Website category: game
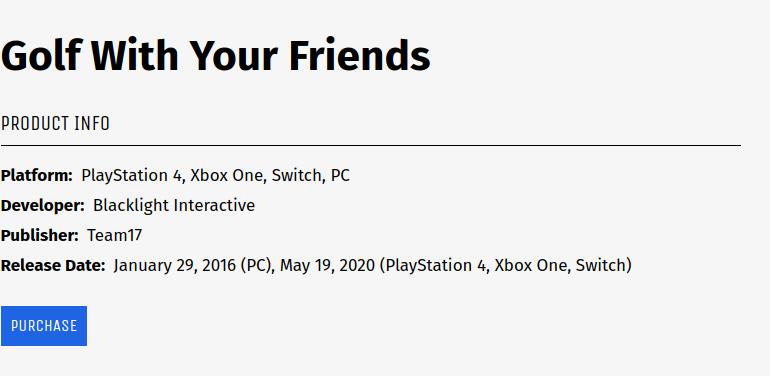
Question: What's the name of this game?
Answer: Golf With Your Friends

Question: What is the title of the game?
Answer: Golf With Your Friends

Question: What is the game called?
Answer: Golf With Your Friends

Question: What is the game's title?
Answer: Golf With Your Friends

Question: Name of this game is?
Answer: Golf With Your Friends

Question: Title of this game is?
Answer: Golf With Your Friends

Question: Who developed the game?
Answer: Blacklight Interactive

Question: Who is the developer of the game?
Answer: Blacklight Interactive

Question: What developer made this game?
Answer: Blacklight Interactive

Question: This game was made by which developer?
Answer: Blacklight Interactive

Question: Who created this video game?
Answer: Blacklight Interactive

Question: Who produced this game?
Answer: Blacklight Interactive

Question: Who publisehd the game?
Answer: Team17

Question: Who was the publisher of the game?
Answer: Team17

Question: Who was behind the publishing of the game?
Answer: Team17

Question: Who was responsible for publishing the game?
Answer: Team17

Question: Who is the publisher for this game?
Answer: Team17

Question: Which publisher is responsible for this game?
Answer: Team17

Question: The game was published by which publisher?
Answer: Team17

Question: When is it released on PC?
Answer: January 29, 2016

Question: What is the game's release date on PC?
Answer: January 29, 2016

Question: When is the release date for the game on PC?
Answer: January 29, 2016

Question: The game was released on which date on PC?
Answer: January 29, 2016

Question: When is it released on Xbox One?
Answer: May 19, 2020

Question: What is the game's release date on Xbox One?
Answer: May 19, 2020

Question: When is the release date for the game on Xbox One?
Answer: May 19, 2020

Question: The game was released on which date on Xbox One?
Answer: May 19, 2020

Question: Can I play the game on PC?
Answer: yes

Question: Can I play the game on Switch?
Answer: yes

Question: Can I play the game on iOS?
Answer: no

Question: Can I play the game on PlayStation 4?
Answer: yes

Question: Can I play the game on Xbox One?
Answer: yes

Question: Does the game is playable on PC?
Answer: yes

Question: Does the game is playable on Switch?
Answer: yes

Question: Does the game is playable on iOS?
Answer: no

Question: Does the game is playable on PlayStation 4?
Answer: yes

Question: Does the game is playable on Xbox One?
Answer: yes

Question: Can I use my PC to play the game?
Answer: yes

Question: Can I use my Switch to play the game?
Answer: yes

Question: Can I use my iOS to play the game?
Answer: no

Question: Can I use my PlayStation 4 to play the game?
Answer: yes

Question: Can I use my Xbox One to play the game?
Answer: yes

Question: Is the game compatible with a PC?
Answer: yes

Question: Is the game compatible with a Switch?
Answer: yes

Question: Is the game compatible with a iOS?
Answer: no

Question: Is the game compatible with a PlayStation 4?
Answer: yes

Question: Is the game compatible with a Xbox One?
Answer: yes